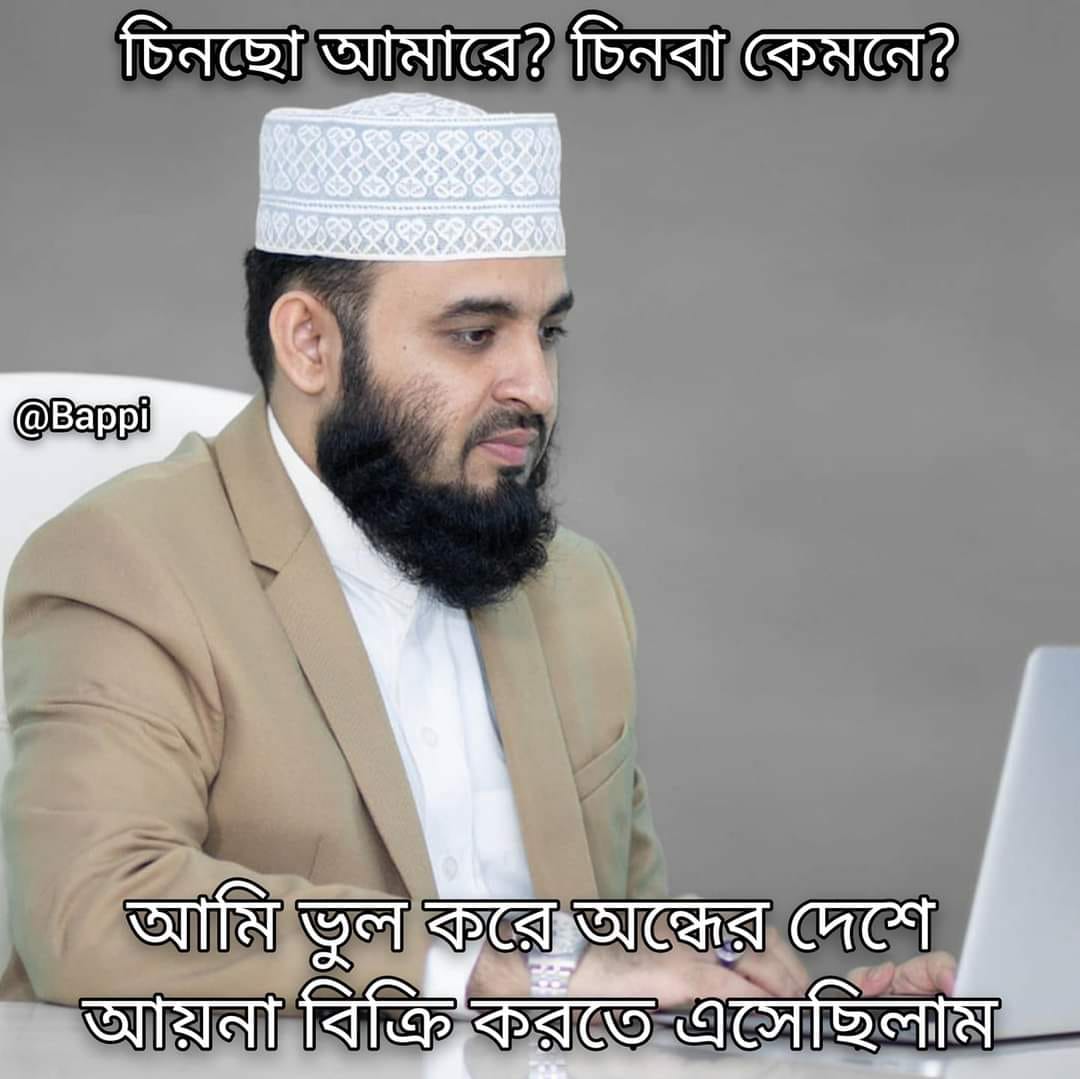
Caption: চিনছো আমারে ? চিনবা কেমনে!   আমি ভুল করে অন্ধের দেশে আয়না বিক্রি করতে এসেছিলাম
Label: hate